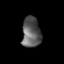
Tissue: prostate
Cell type: T cells
Senescence score: 0.3456
Nuclear area (px): 559
Mean DAPI intensity: 93.179